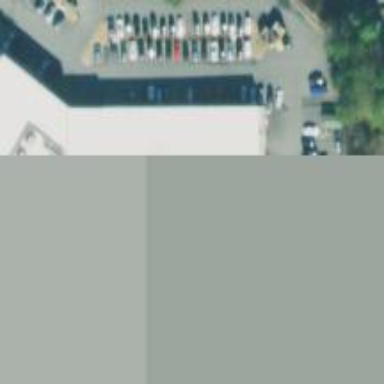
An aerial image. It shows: Car shop building.